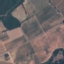
Land use / land cover: PermanentCrop